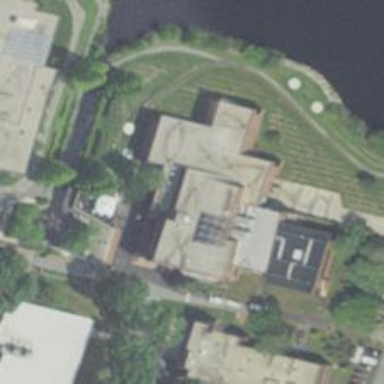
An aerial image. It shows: View of university building.